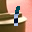
Label: 1